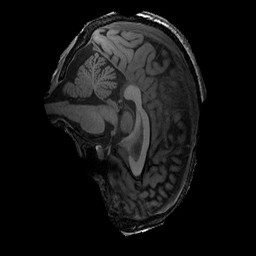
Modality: T1w
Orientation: sagittal
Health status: ill
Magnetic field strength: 3 T